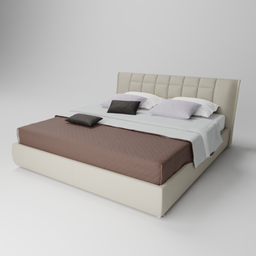
Label: furniture